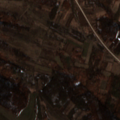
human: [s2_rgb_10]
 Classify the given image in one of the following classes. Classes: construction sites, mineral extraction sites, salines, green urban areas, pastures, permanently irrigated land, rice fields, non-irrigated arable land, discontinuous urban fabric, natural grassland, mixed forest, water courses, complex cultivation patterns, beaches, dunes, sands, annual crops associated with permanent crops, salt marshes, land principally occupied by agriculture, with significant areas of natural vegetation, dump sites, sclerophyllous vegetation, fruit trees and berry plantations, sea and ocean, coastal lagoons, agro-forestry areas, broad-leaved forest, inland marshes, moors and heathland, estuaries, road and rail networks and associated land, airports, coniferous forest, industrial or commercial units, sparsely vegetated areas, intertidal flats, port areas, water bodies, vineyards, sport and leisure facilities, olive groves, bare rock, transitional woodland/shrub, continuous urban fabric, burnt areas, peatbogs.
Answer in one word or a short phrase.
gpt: non-irrigated arable land, land principally occupied by agriculture, with significant areas of natural vegetation, broad-leaved forest, transitional woodland/shrub